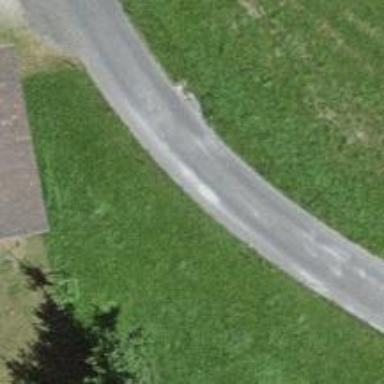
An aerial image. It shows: Unclassified road with asphalt surface.